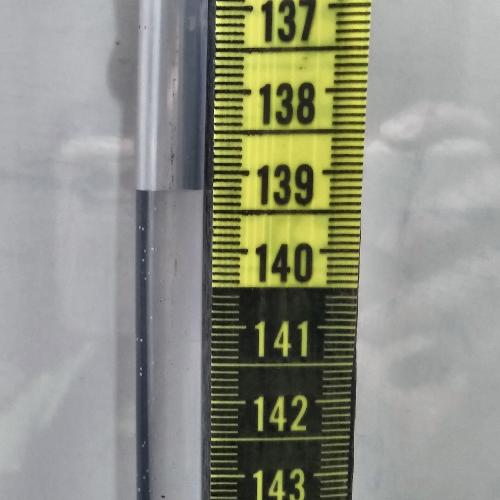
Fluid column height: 139.2 cm